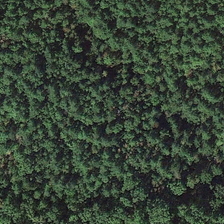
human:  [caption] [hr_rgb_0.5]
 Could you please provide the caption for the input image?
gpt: many green tree form a piece of forest .

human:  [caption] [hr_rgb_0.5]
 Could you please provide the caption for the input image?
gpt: many green tree form a piece of forest .

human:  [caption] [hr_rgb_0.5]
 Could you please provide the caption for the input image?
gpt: many green tree form a piece of forest .

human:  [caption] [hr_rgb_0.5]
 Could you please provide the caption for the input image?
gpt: many green tree form a piece of forest .

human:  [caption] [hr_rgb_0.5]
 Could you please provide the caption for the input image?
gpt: many green tree form a piece of forest .